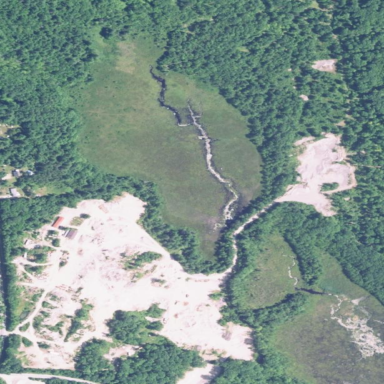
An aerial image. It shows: Industrial area used as quarry.